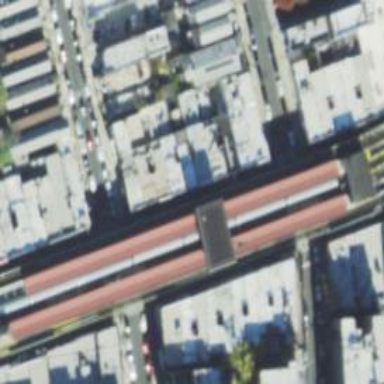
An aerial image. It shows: Shelter for public transport.